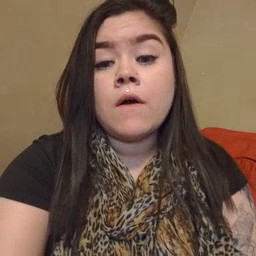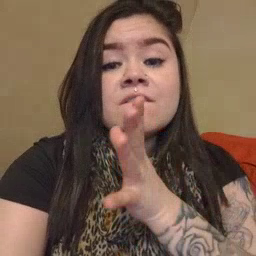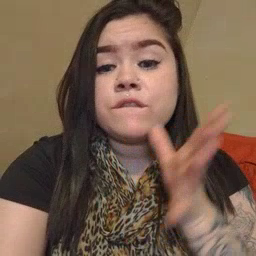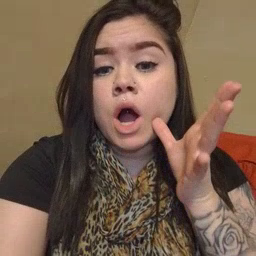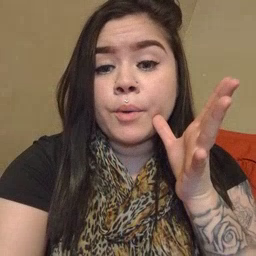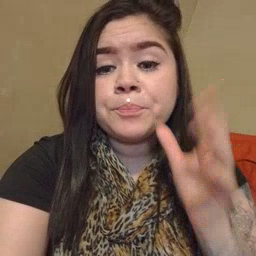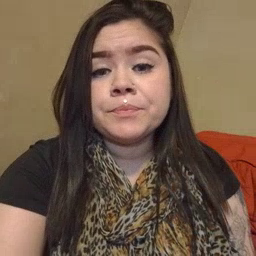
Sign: farm